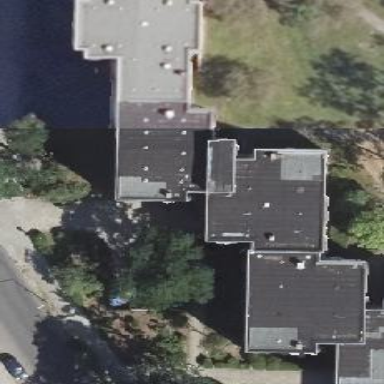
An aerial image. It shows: Apartment building with flat roof.